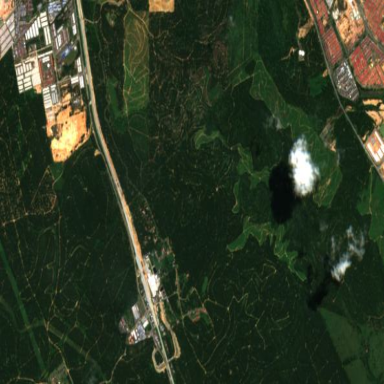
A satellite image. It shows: Orchard with rubber trees.